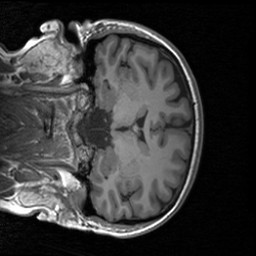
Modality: T1w
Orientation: coronal
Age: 24
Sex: female
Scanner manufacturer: siemens
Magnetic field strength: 3 T
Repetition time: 1.9 s
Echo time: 0.00226 s